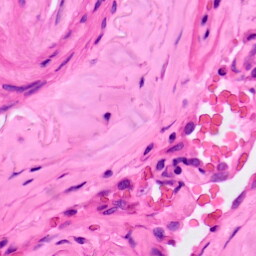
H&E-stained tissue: Lung